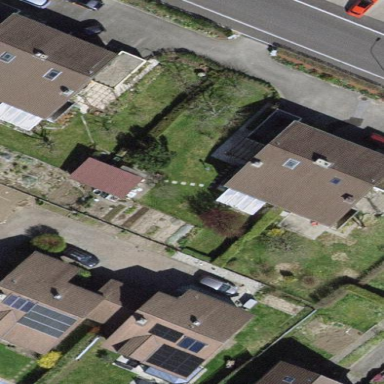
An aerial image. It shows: Semi-detached house.